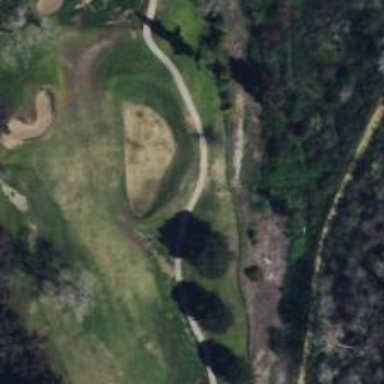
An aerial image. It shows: Bridge over path used as golf cartpath.